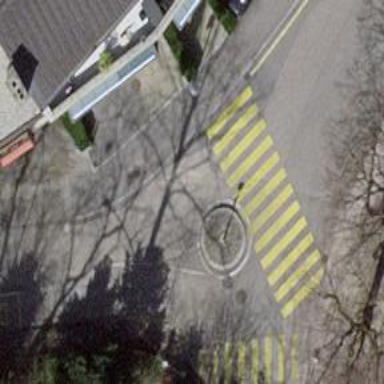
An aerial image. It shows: Mini roundabout on the road.